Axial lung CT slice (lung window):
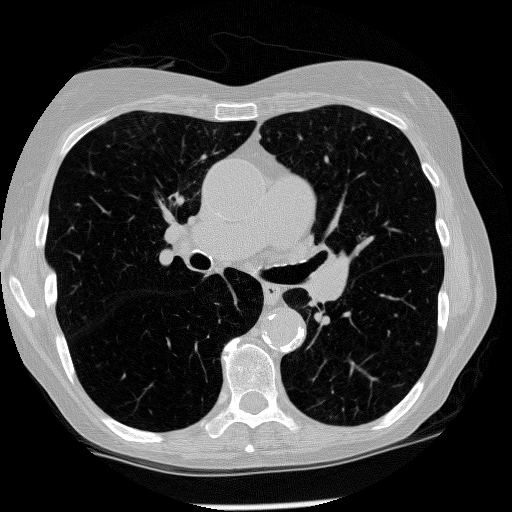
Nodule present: no